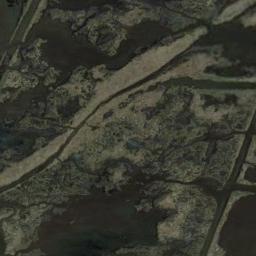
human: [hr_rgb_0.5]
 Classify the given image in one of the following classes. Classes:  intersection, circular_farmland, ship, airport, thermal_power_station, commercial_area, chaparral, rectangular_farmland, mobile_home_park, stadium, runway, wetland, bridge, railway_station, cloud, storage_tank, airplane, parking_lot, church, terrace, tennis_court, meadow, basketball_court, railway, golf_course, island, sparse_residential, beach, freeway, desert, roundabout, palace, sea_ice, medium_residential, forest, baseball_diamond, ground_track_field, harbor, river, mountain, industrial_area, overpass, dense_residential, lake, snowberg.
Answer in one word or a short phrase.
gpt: wetland